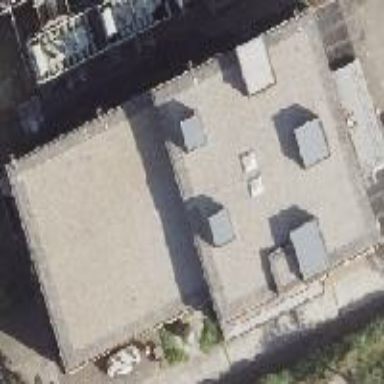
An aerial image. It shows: Industrial building that serves as museum with flat roof.